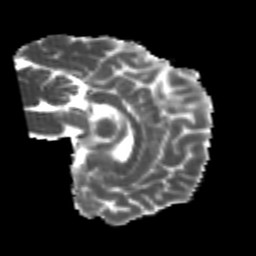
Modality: MD
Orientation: sagittal
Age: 20
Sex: male
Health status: healthy
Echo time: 0.074 s